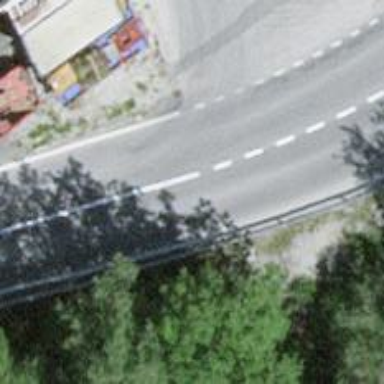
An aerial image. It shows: Asphalt road classified as tertiary.